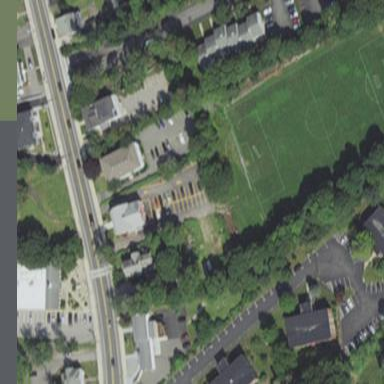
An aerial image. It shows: Soccer pitch designated for leisure and sports activities.